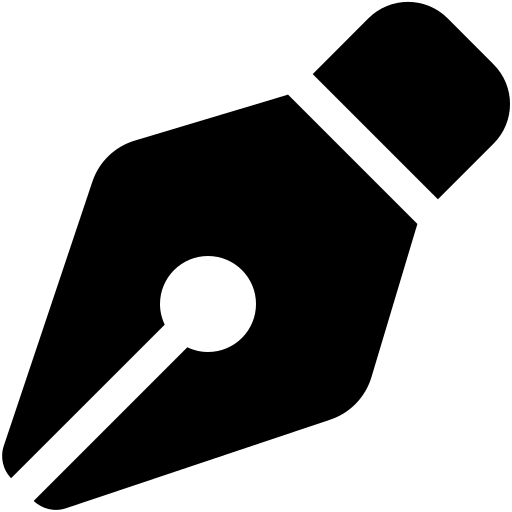
Tags: icon, FontAwesome, fa-icon, solid, pen, nib